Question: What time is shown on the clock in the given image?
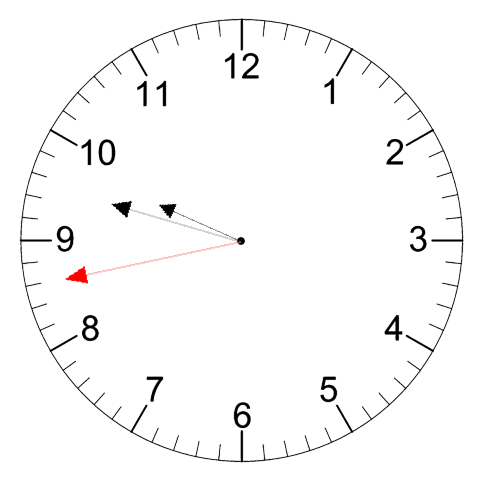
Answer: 09:47:43